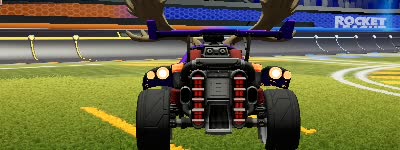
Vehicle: octane